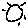
Label: sun